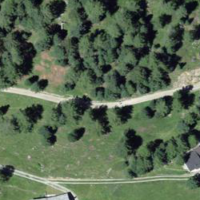
EUNIS habitat code: 31
Species observed at this site:
Arnica montana